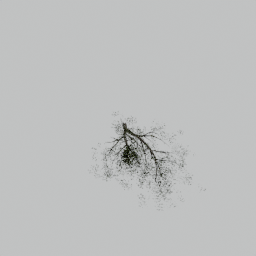
Label: nature